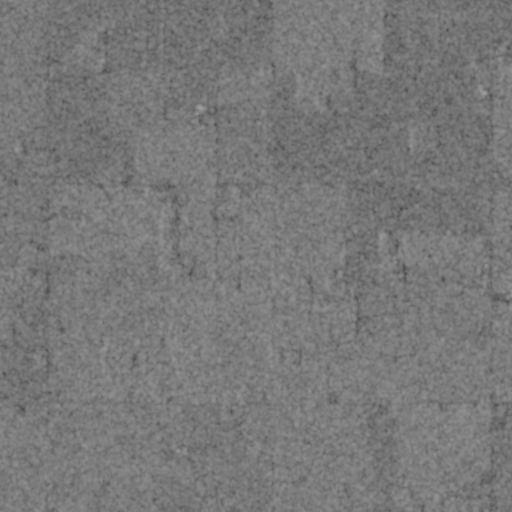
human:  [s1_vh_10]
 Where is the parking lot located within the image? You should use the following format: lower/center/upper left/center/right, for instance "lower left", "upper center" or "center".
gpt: The parking lot is located in the lower right of the image.
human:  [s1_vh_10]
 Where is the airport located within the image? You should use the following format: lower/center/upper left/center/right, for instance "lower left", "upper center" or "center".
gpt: There is no airport in the image.

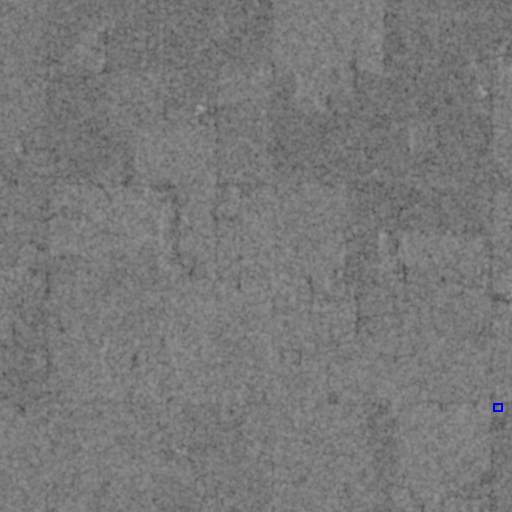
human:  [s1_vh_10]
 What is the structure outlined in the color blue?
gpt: The structure outlined in blue is a parking lot.
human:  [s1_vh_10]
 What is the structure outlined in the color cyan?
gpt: There is no cyan outline.